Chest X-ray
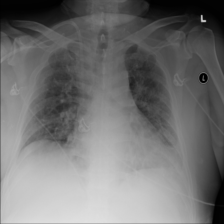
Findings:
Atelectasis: negative
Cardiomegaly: negative
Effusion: negative
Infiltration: negative
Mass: negative
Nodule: negative
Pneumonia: negative
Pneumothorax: negative
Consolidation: negative
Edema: positive
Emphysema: negative
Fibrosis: negative
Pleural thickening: negative
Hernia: negative